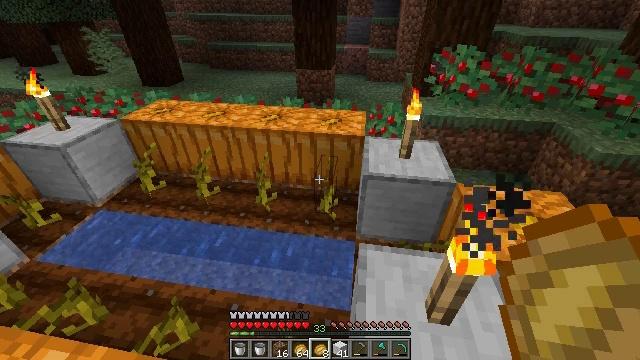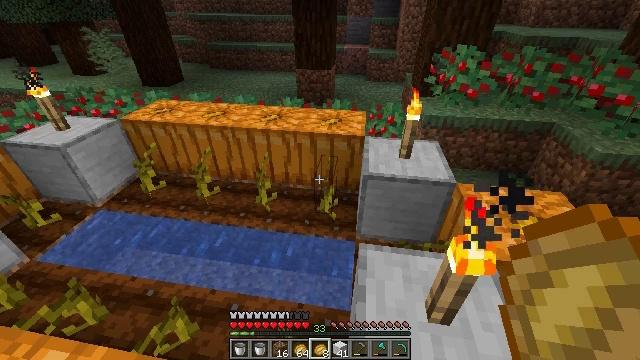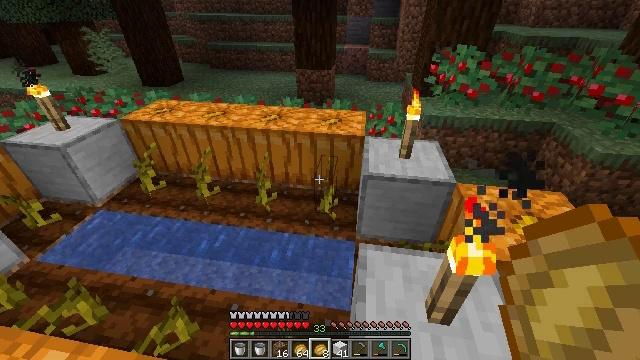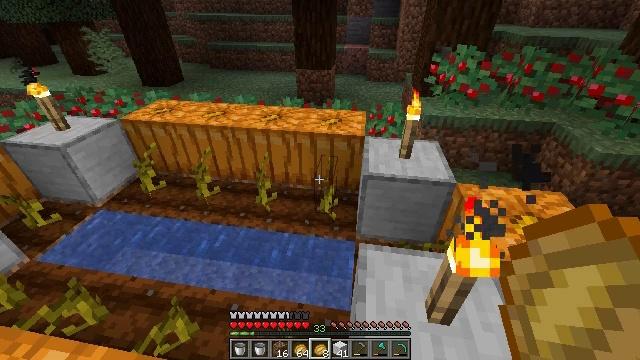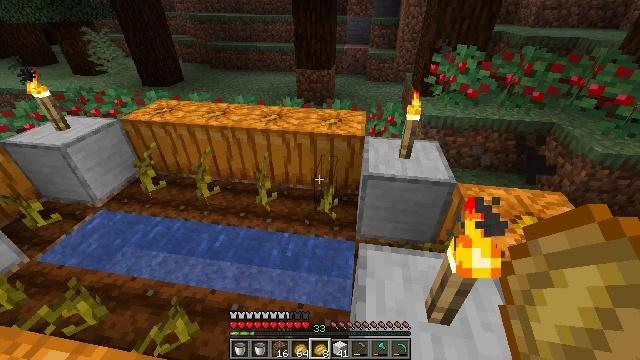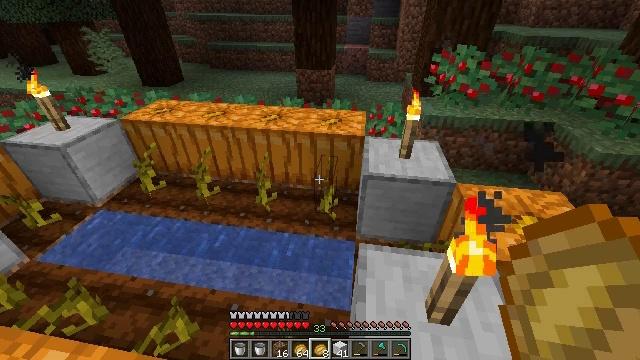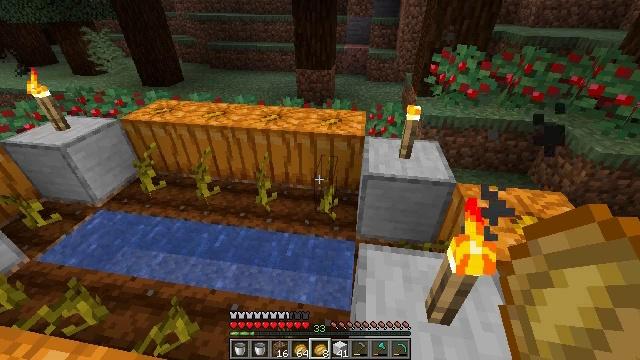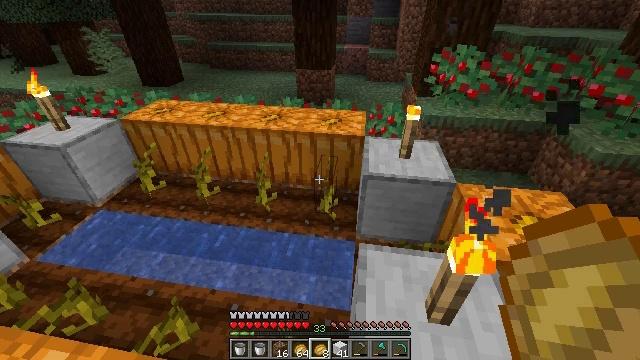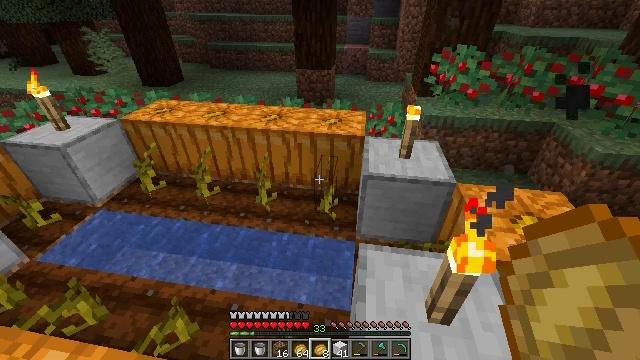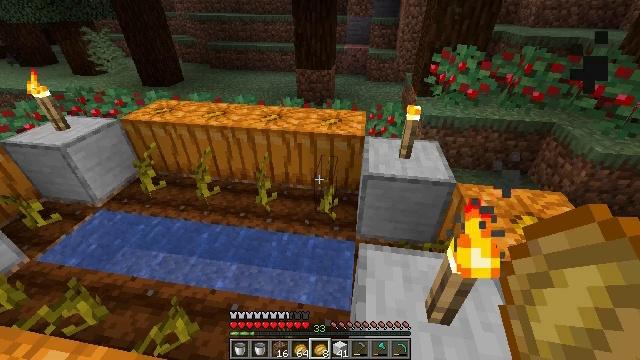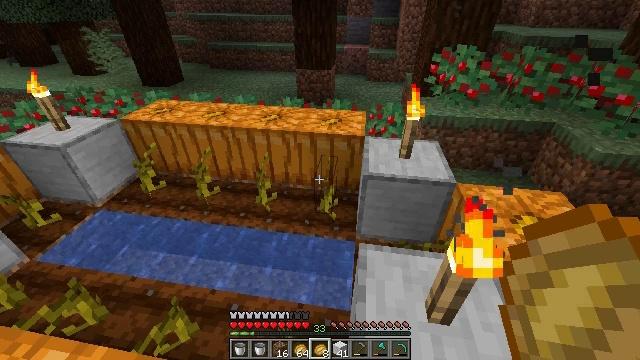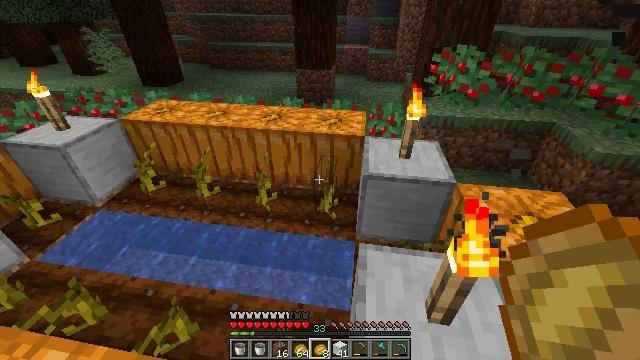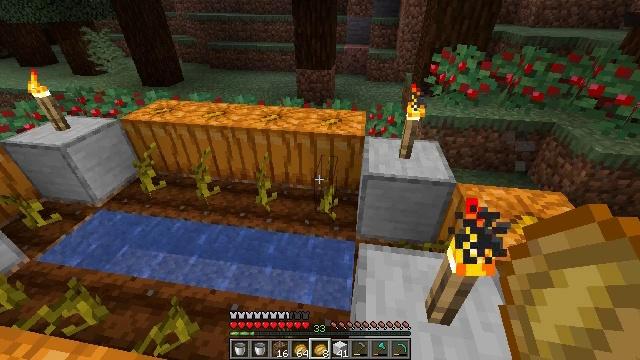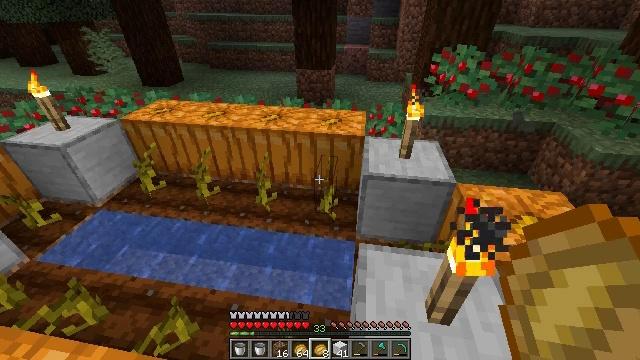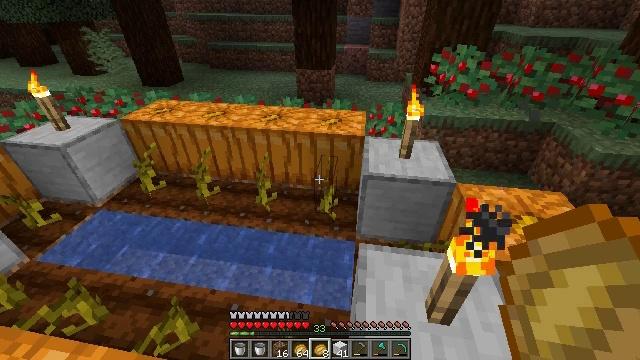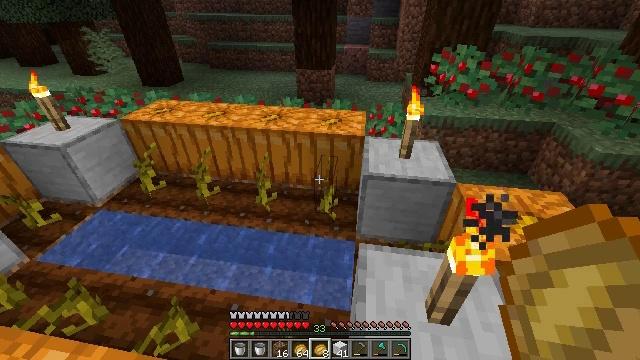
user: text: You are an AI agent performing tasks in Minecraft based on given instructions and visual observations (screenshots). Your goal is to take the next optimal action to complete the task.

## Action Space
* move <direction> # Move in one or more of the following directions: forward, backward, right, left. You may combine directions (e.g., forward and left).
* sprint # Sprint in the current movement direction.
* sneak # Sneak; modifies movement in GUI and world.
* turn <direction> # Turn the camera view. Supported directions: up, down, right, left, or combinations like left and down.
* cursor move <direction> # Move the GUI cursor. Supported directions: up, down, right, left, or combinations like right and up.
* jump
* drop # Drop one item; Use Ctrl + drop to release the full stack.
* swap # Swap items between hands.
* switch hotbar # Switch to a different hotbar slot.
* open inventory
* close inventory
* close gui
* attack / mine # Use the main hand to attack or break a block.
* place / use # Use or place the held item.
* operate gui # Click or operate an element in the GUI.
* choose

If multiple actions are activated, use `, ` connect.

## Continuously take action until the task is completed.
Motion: motion action
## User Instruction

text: Attack the attached pumpkin stem to collect it.
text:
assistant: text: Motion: no_op
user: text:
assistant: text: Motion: no_op
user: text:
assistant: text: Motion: no_op
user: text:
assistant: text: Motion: no_op
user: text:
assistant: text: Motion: no_op
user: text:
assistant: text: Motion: no_op
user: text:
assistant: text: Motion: no_op
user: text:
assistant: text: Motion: no_op
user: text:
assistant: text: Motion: no_op
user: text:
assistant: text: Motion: no_op
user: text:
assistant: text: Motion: no_op
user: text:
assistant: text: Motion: no_op
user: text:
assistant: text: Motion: no_op
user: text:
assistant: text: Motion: no_op
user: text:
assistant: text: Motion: no_op
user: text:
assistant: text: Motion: no_op
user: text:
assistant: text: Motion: no_op
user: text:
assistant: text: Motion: no_op
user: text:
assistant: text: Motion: no_op
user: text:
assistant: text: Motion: no_op
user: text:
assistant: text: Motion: no_op
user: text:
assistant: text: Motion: no_op
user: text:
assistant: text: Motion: no_op
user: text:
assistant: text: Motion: no_op
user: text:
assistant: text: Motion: no_op
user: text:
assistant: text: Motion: no_op
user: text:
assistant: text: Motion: no_op
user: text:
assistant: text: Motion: no_op
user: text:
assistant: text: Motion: no_op
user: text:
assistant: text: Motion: no_op